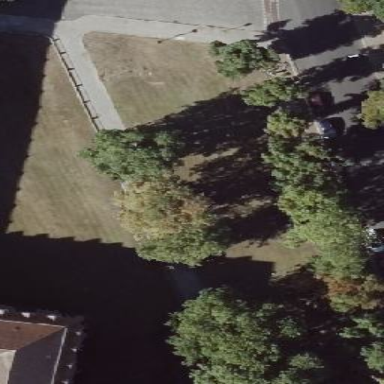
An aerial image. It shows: Park.